Field crop: maize
Growth stage: 2
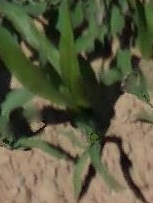
Species: maize